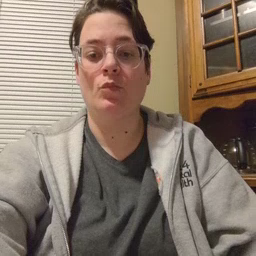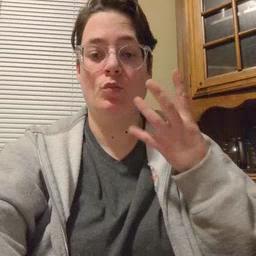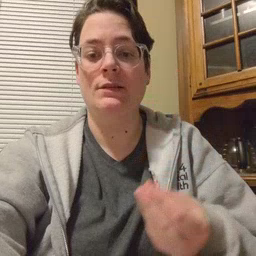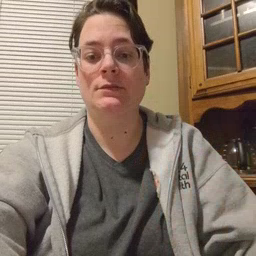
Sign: wet